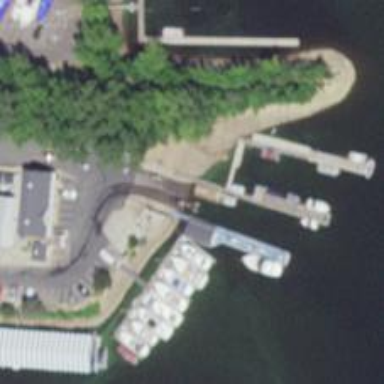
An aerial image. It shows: Man-made pier.